Aerial crown-view tile of a tropical tree (Barro Colorado Island, Panama), acquired 20250317:
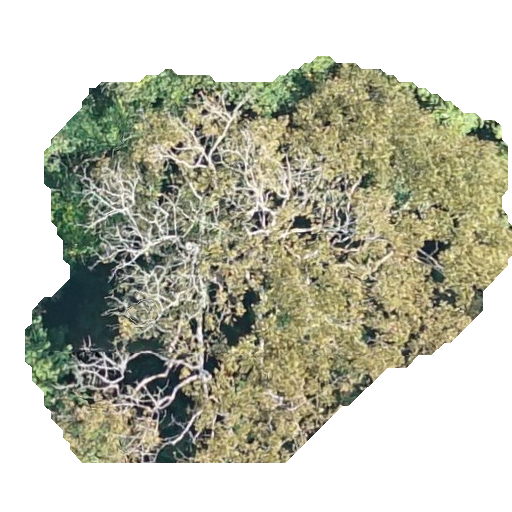
Species: Dipteryx oleifera
GBIF accepted scientific name: Dipteryx oleifera
Crown area: 223.555 m²